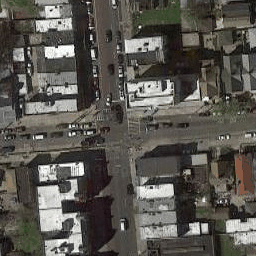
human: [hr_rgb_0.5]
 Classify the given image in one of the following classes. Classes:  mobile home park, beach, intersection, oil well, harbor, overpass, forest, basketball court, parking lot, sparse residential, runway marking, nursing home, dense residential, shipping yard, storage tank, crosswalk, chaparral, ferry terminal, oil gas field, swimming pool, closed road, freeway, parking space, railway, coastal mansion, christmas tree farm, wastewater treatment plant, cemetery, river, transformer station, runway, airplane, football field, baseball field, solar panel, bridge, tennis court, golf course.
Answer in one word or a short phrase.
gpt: intersection